A bearing vibration time series has been folded into this square grayscale image, one row per segment of consecutive samples. Diagnose the bearing from this image, choosing from: normal, inner_race, outer_race, ball.
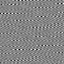
Answer: outer_race